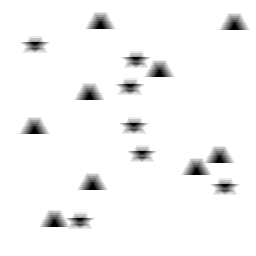
Squares: 0
Triangles: 9
Stars: 7
Total shapes: 16